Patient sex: F
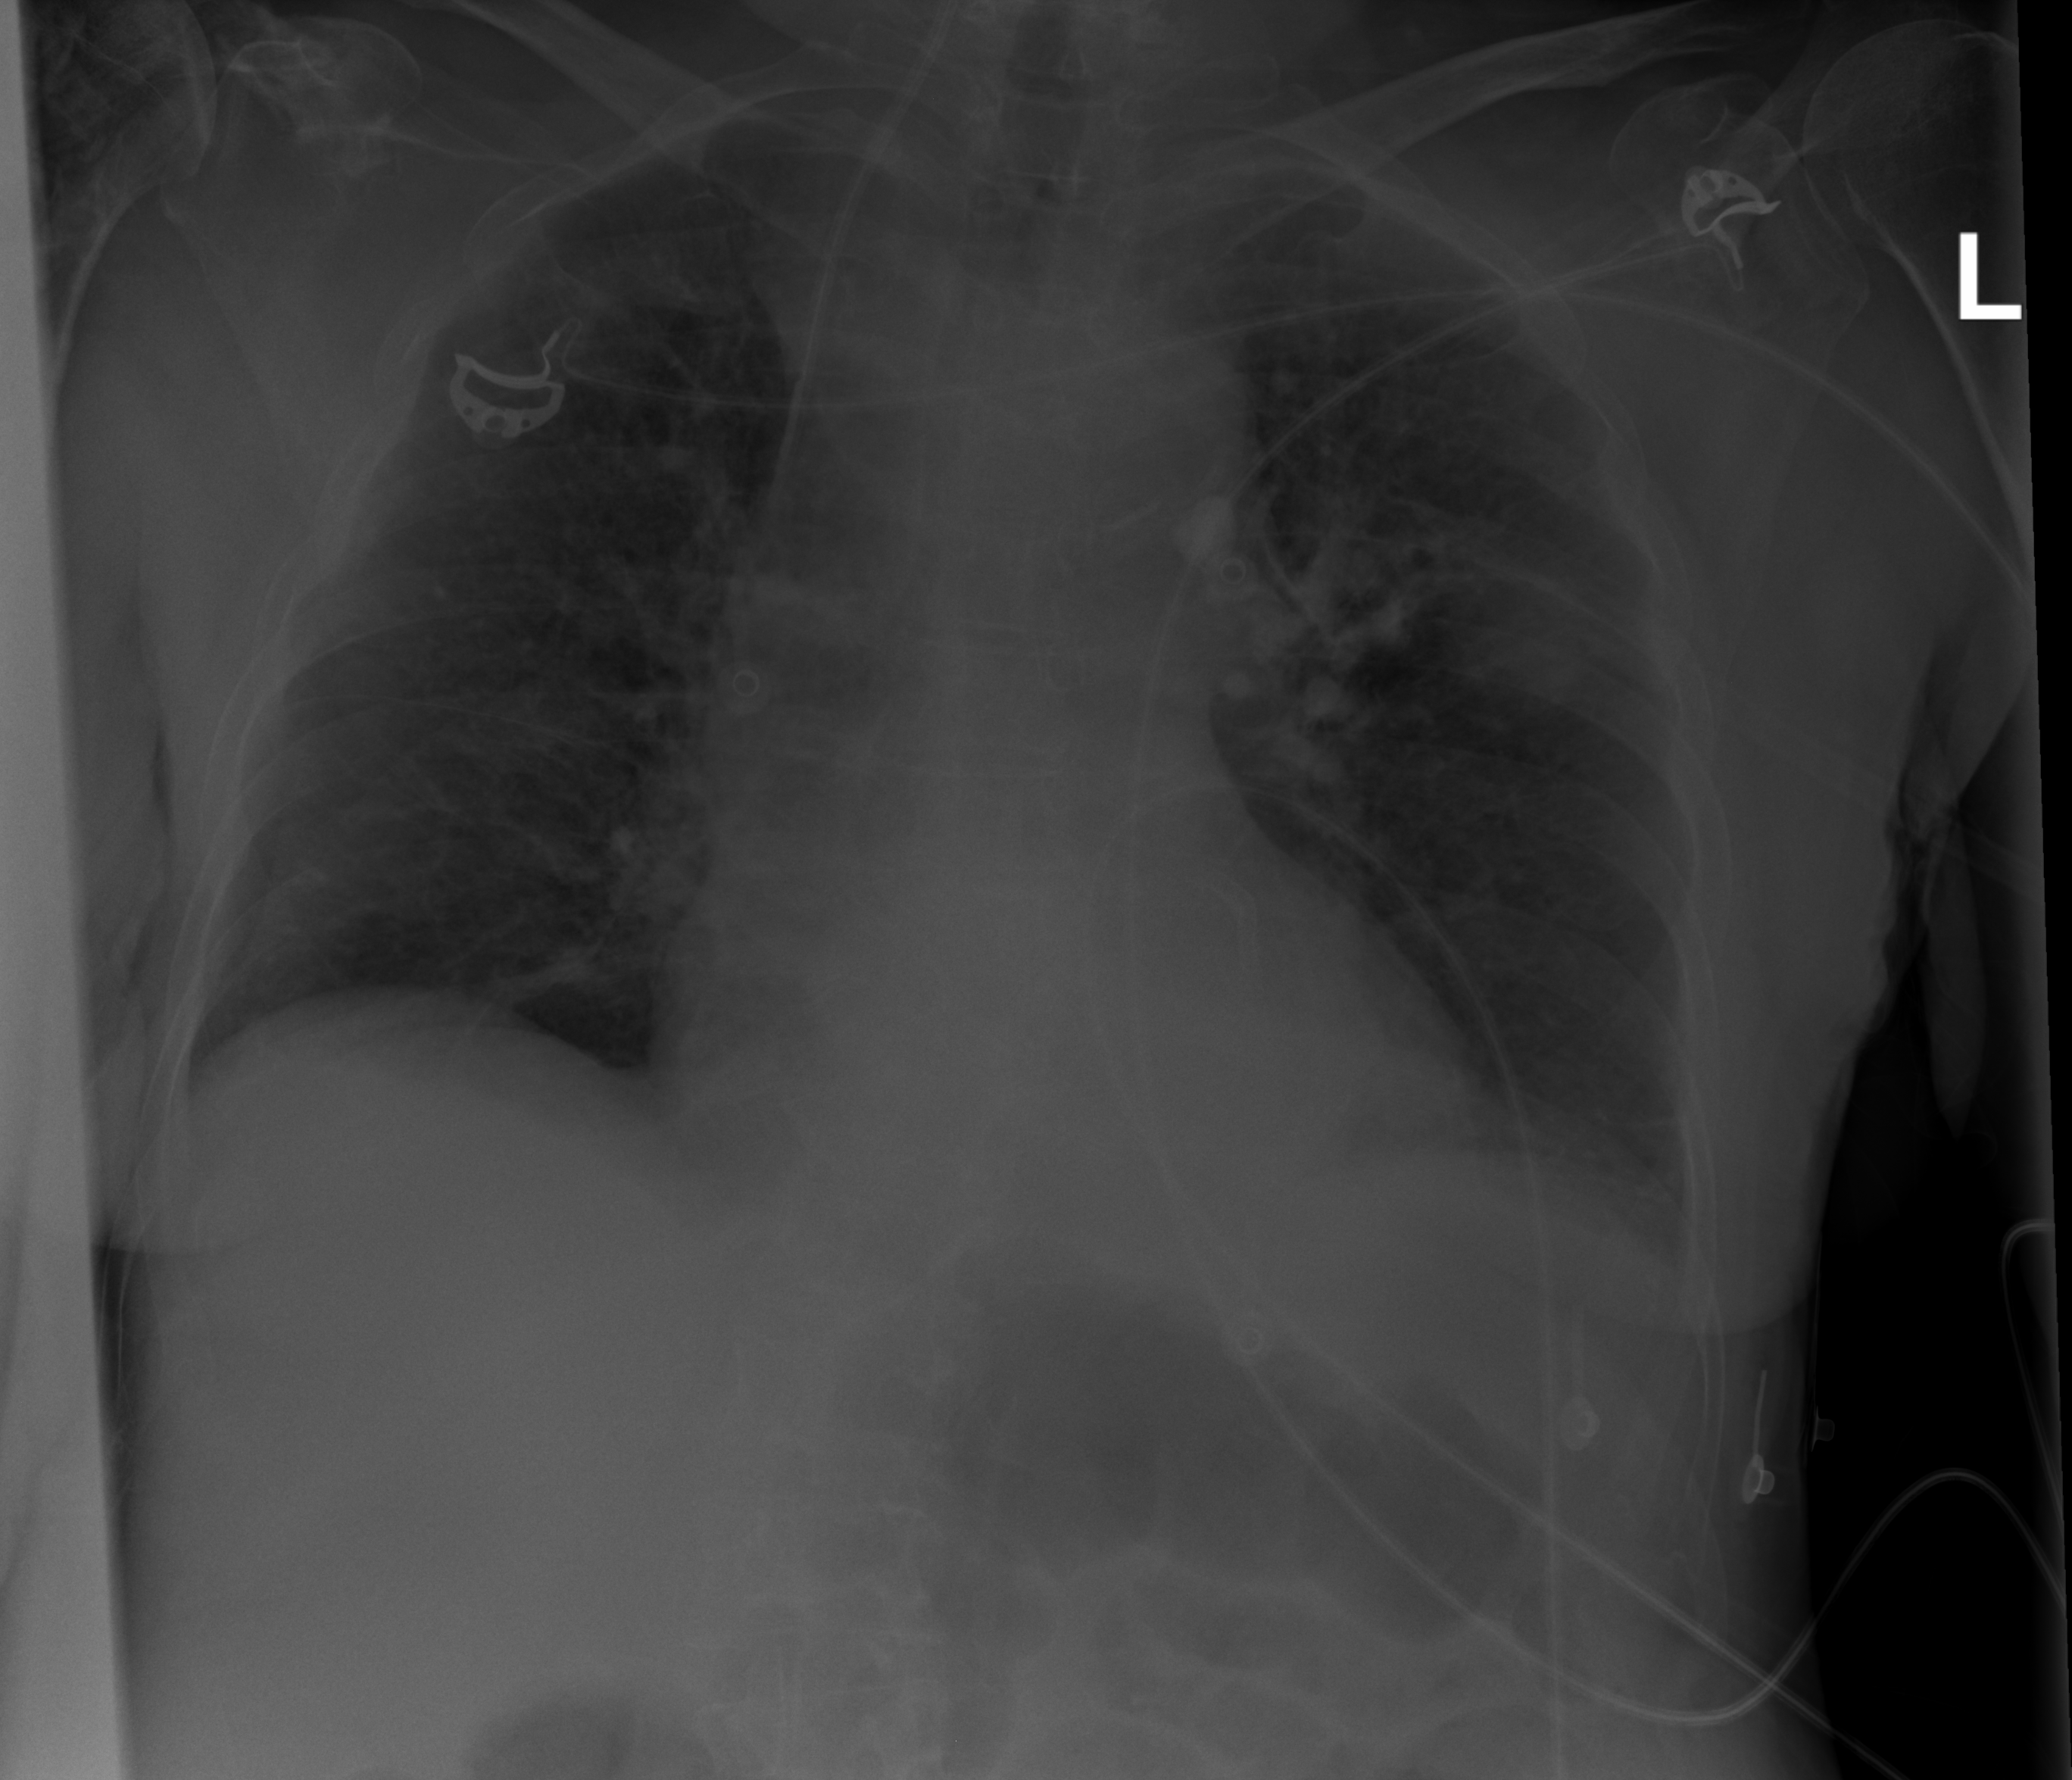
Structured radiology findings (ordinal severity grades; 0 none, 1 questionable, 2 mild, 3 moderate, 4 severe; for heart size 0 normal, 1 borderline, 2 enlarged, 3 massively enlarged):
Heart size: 1
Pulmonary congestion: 2
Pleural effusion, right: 2
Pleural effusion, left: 0
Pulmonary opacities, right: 0
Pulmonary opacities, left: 1
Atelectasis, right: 2
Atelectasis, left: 2